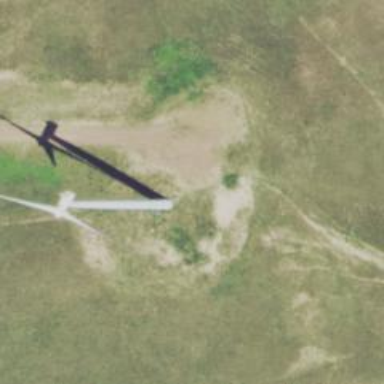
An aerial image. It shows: Wind generator powered by horizontal axis wind turbine.